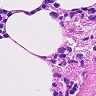
Metastatic tissue present: no